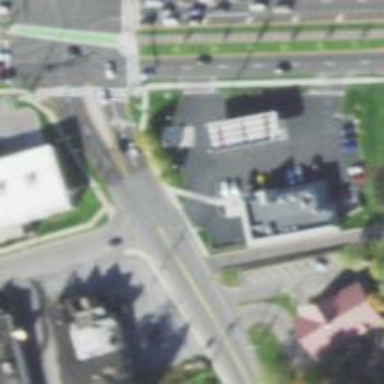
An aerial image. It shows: Tertiary road with sidewalk on the left.